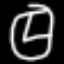
Label: clock